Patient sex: F
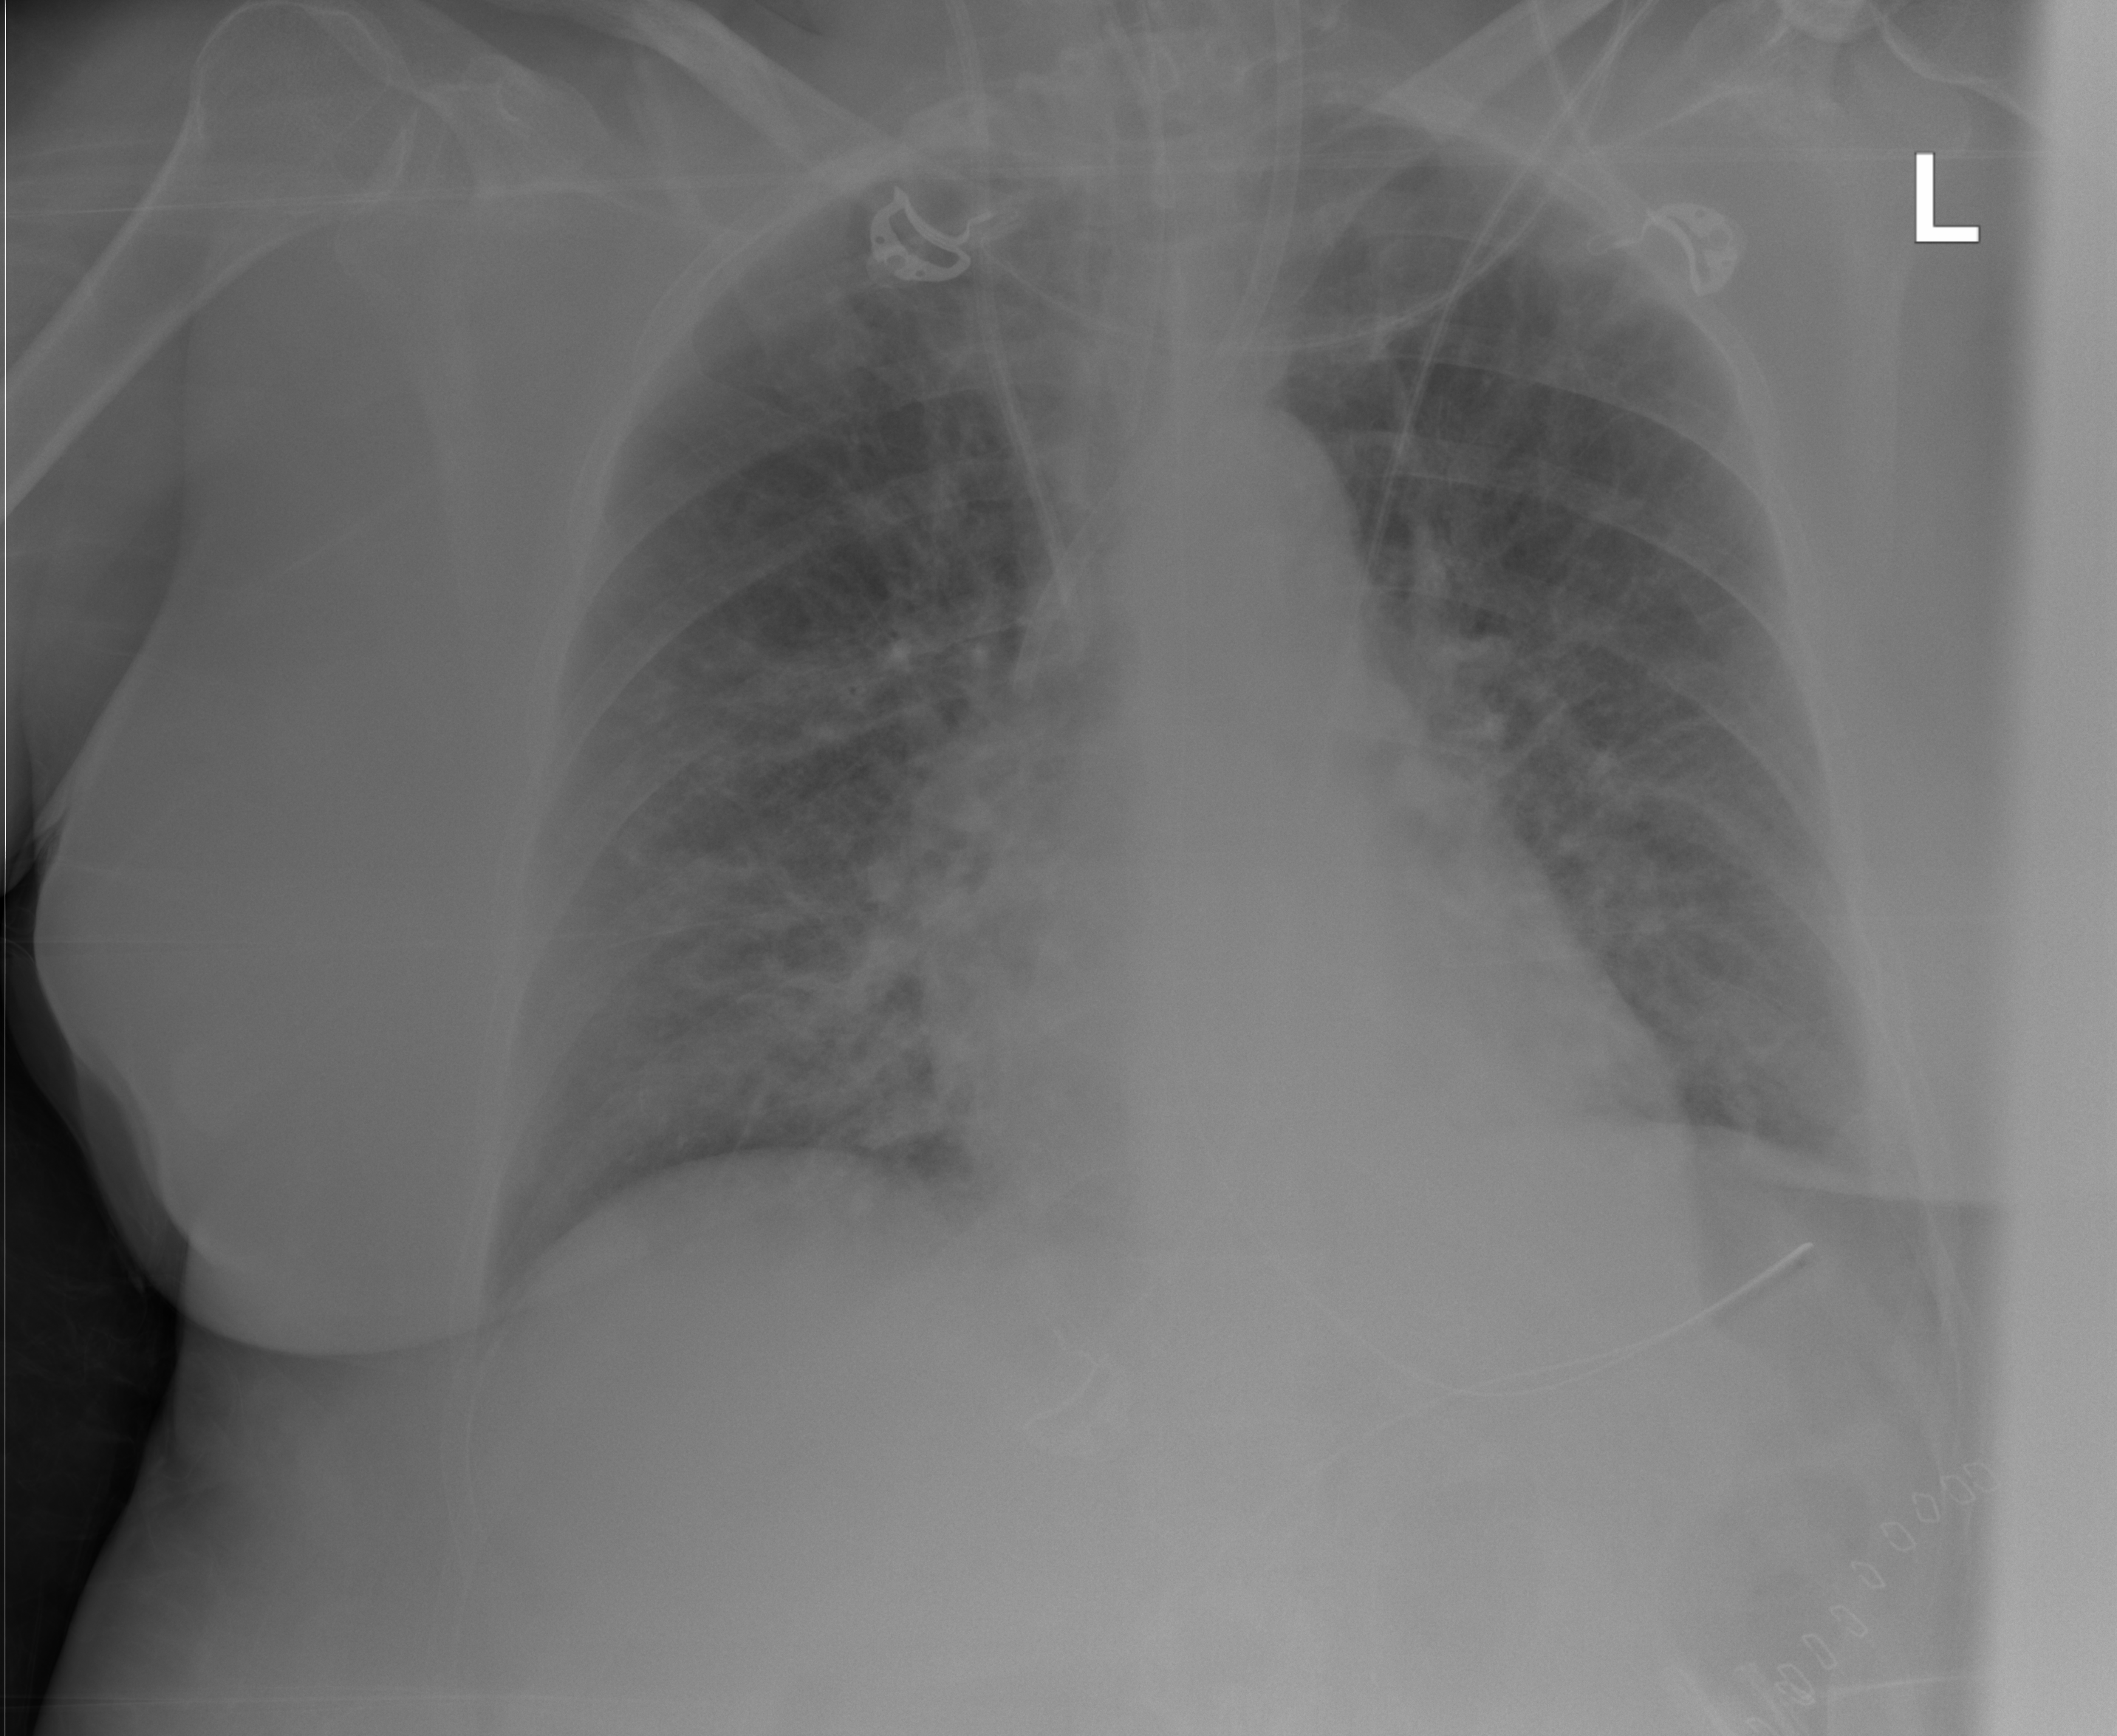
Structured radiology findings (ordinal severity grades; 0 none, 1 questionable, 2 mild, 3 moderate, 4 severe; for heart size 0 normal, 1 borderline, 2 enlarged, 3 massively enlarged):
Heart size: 1
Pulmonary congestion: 0
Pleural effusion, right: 0
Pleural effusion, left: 0
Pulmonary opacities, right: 0
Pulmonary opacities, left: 0
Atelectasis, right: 1
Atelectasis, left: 1